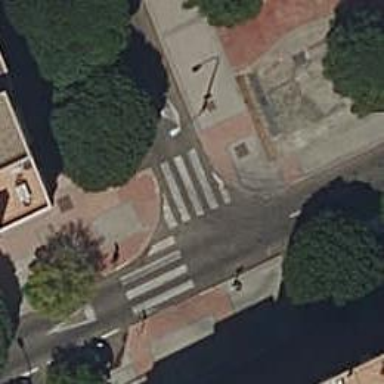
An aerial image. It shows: Zebra crossing on the road.